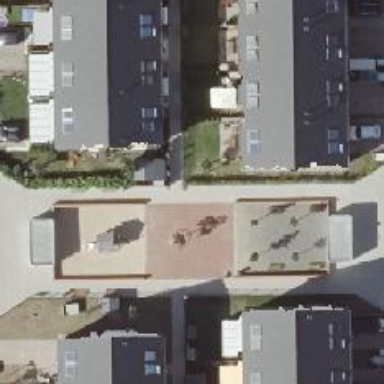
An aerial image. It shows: Footway.